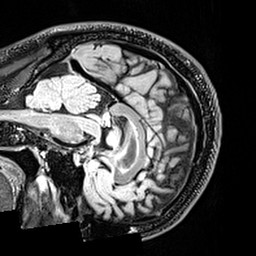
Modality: T2w
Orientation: sagittal
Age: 47
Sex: male
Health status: healthy
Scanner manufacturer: siemens
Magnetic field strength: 3 T
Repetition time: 5 s
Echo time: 0.397 s